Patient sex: F
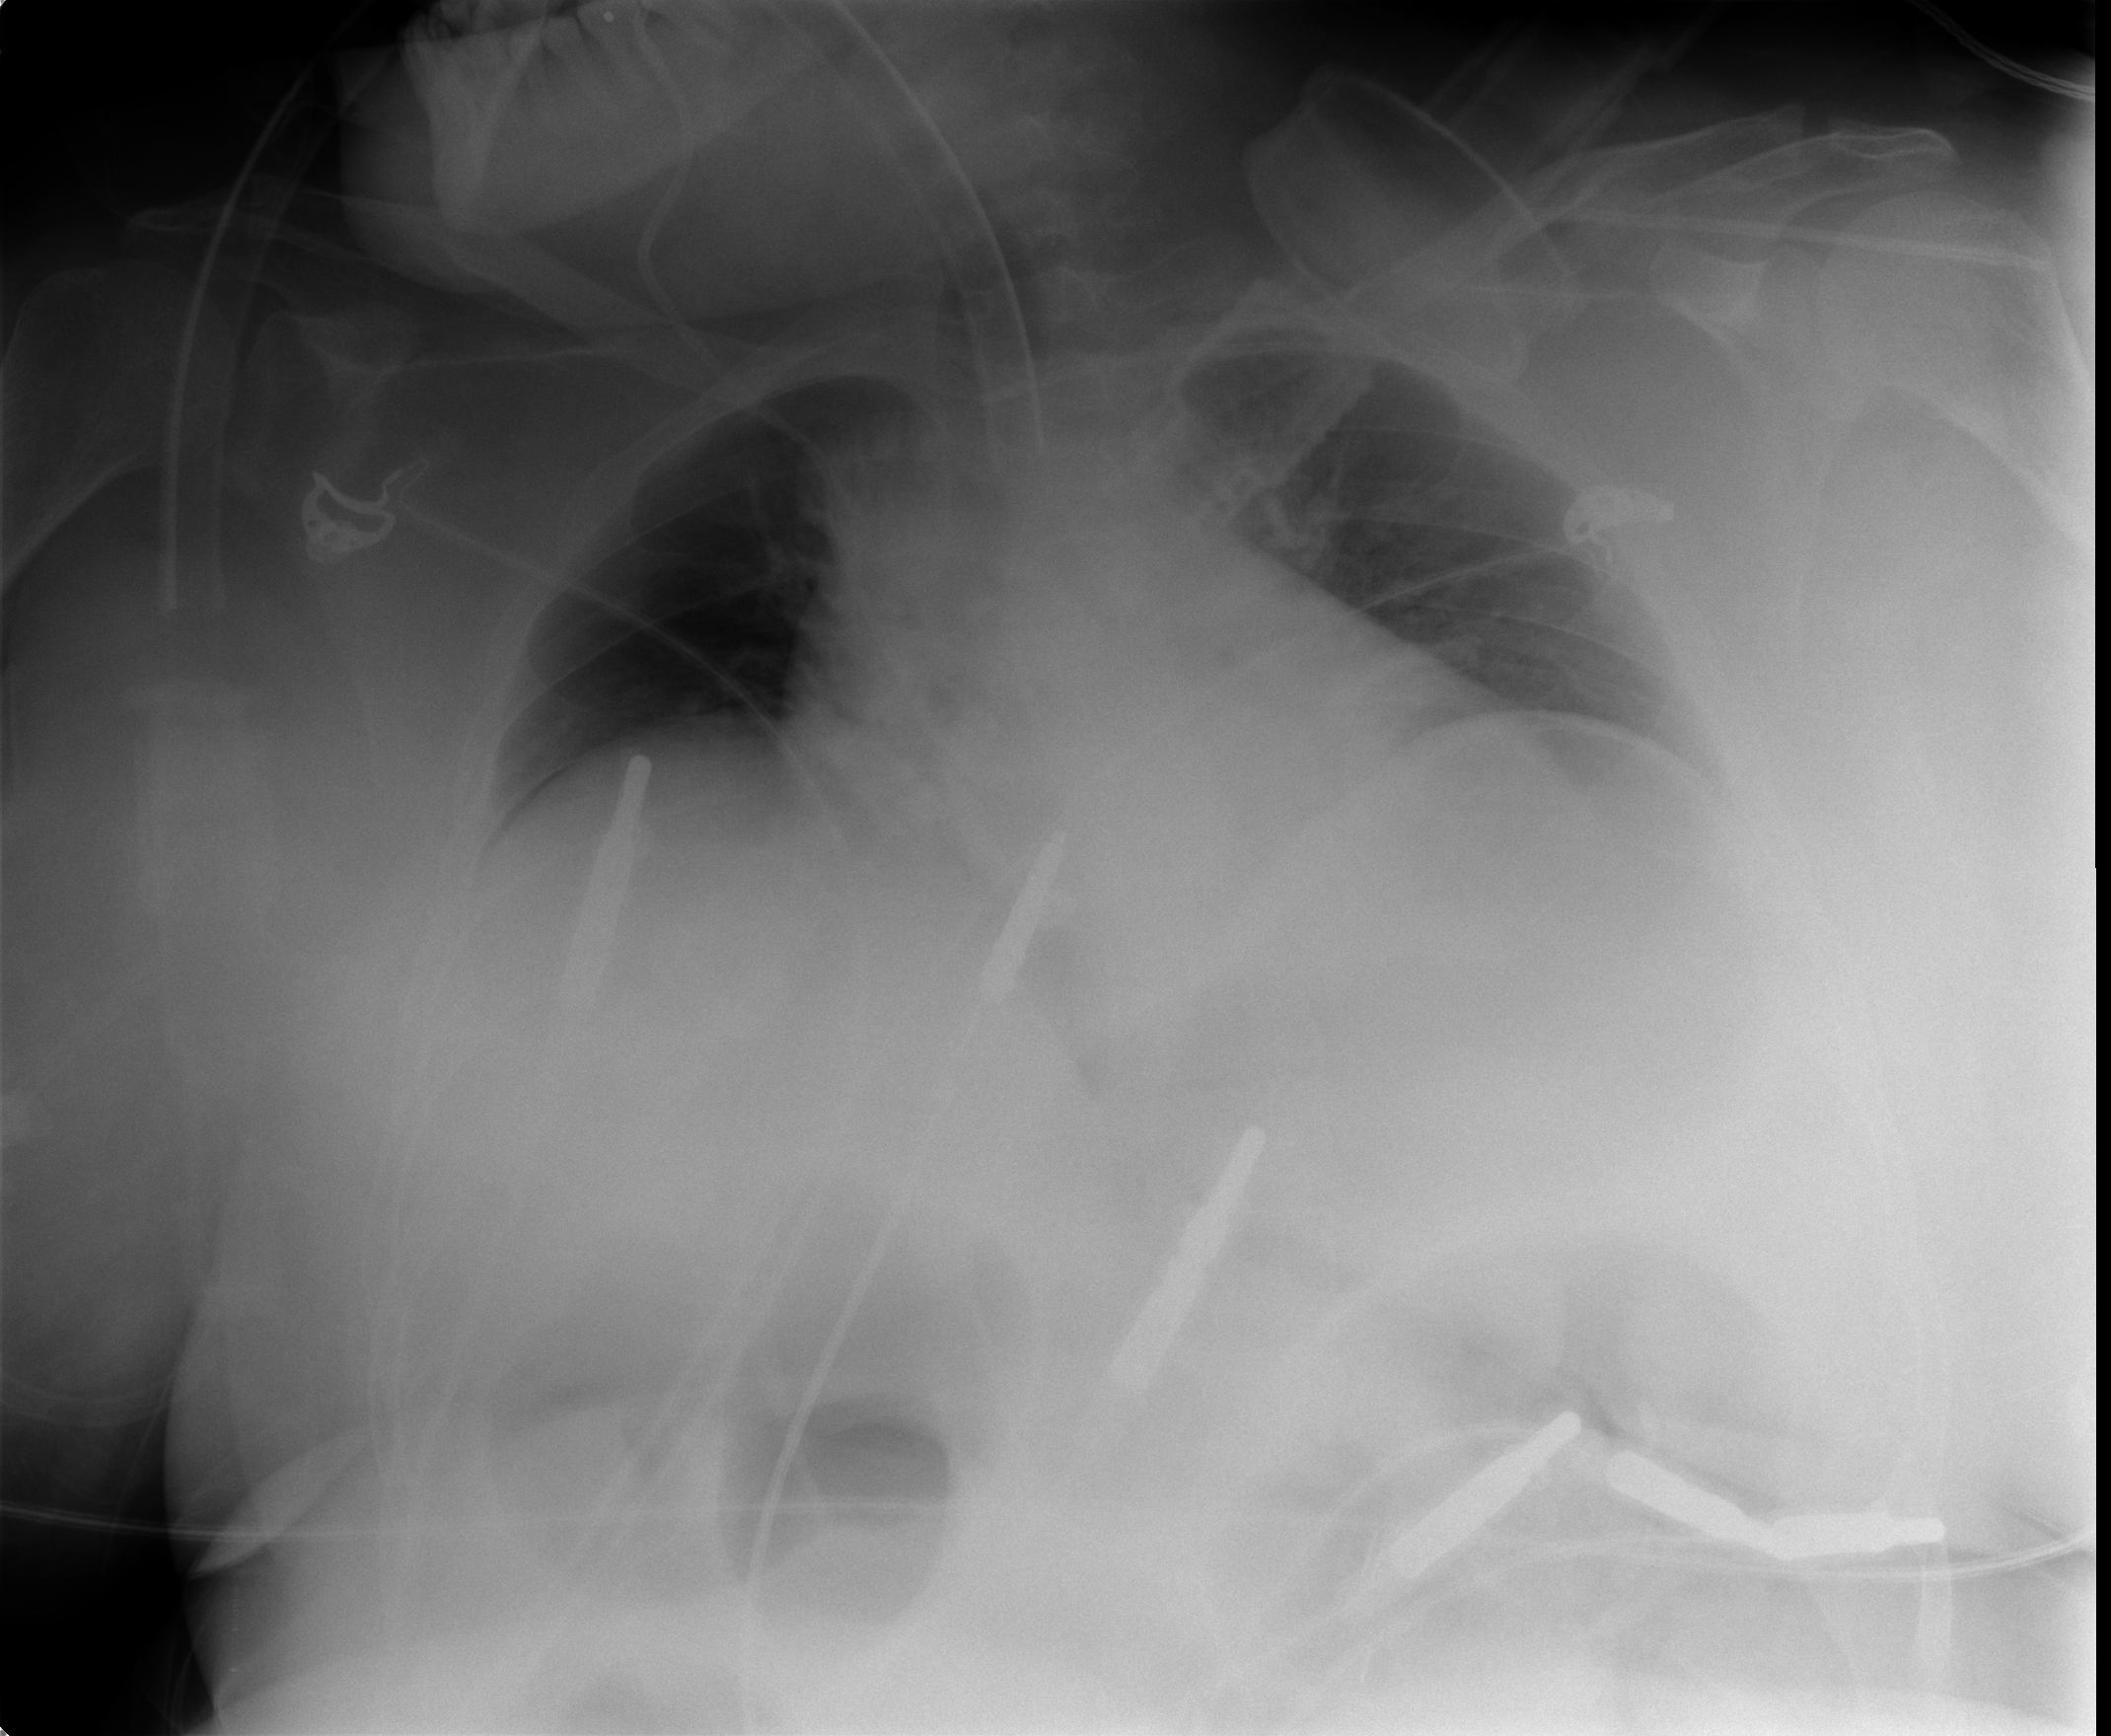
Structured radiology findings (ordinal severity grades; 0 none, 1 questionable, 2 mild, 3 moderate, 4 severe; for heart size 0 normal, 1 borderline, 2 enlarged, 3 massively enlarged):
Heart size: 0
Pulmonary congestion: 0
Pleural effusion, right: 0
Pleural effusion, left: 0
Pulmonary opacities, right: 0
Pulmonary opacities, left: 0
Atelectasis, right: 2
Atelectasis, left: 2